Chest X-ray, PA view. Patient: 63 years old, sex M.
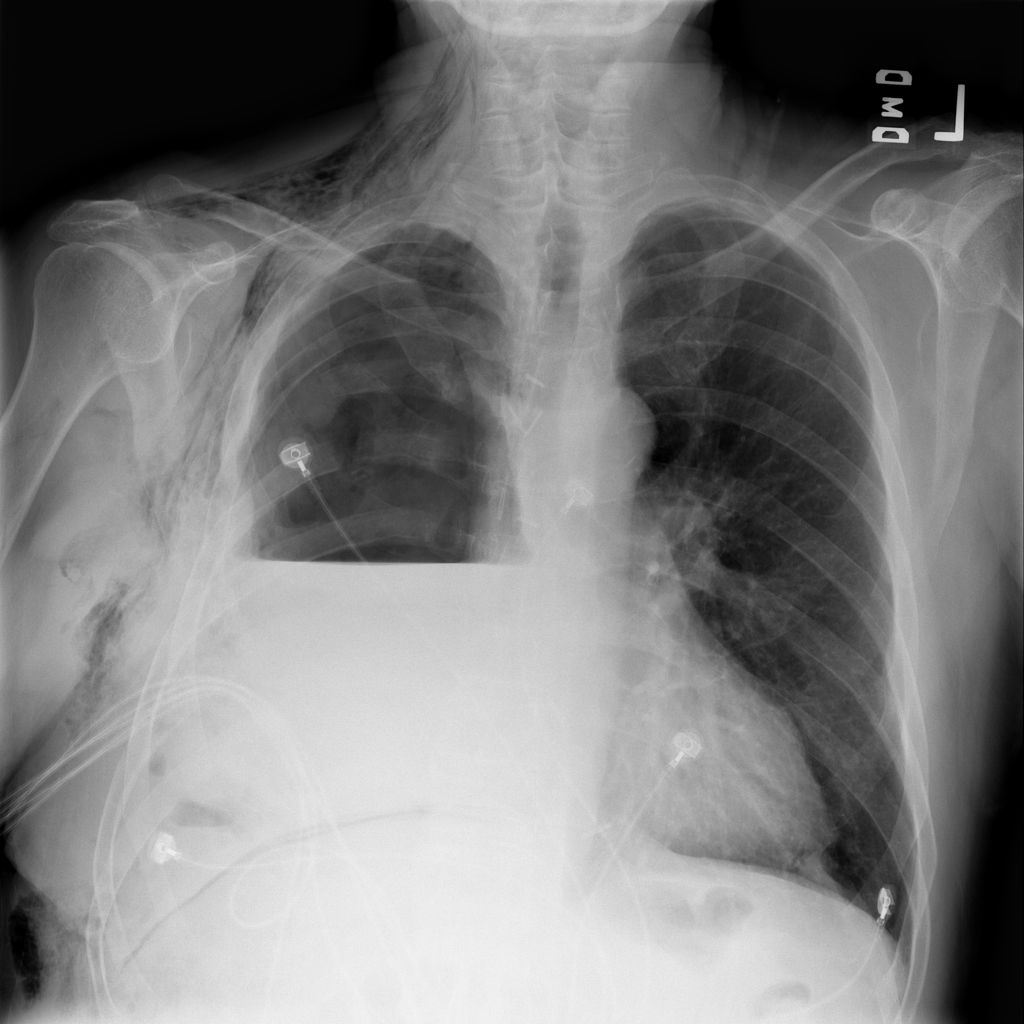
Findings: No Finding